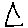
Label: triangle